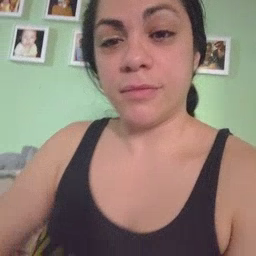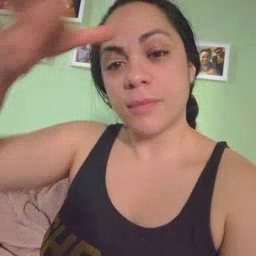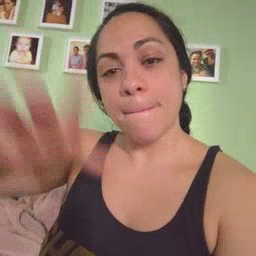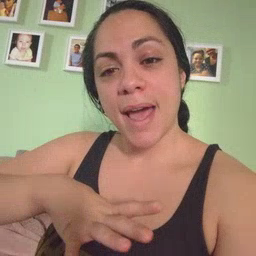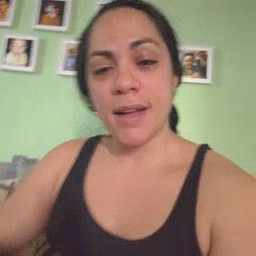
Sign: man